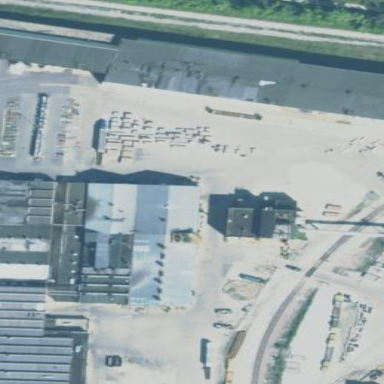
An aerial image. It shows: Industrial building.